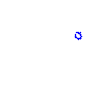
Particle: kaon